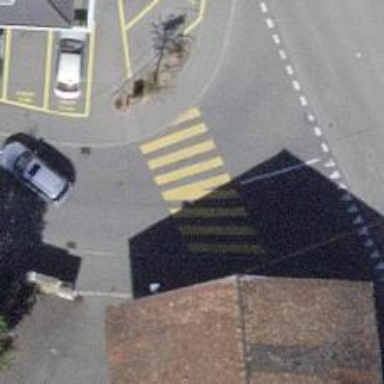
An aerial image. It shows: Uncontrolled zebra crossing on the road.